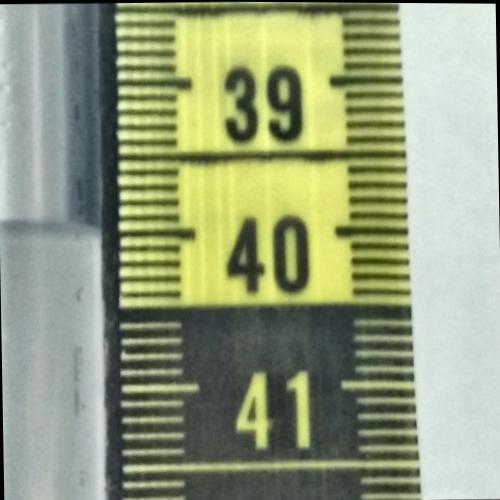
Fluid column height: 40.0 cm